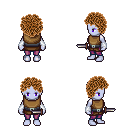
a pixel art fantasy rpg character, female body template, dark elf, purple skin, leather chest armor, magenta pants, brown curly afro hairstyle, white cloth bracers, dagger, four views (front, back, left, right), 2x2 character sprite sheet, small pixel art, hard edges, no anti-aliasing